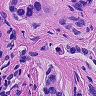
Metastatic tissue present: yes